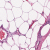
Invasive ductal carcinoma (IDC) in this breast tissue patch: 0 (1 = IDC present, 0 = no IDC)